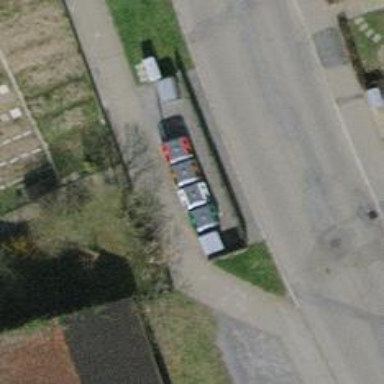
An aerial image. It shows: Recycling container at amenity designated for recycling.